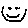
Label: smiley face